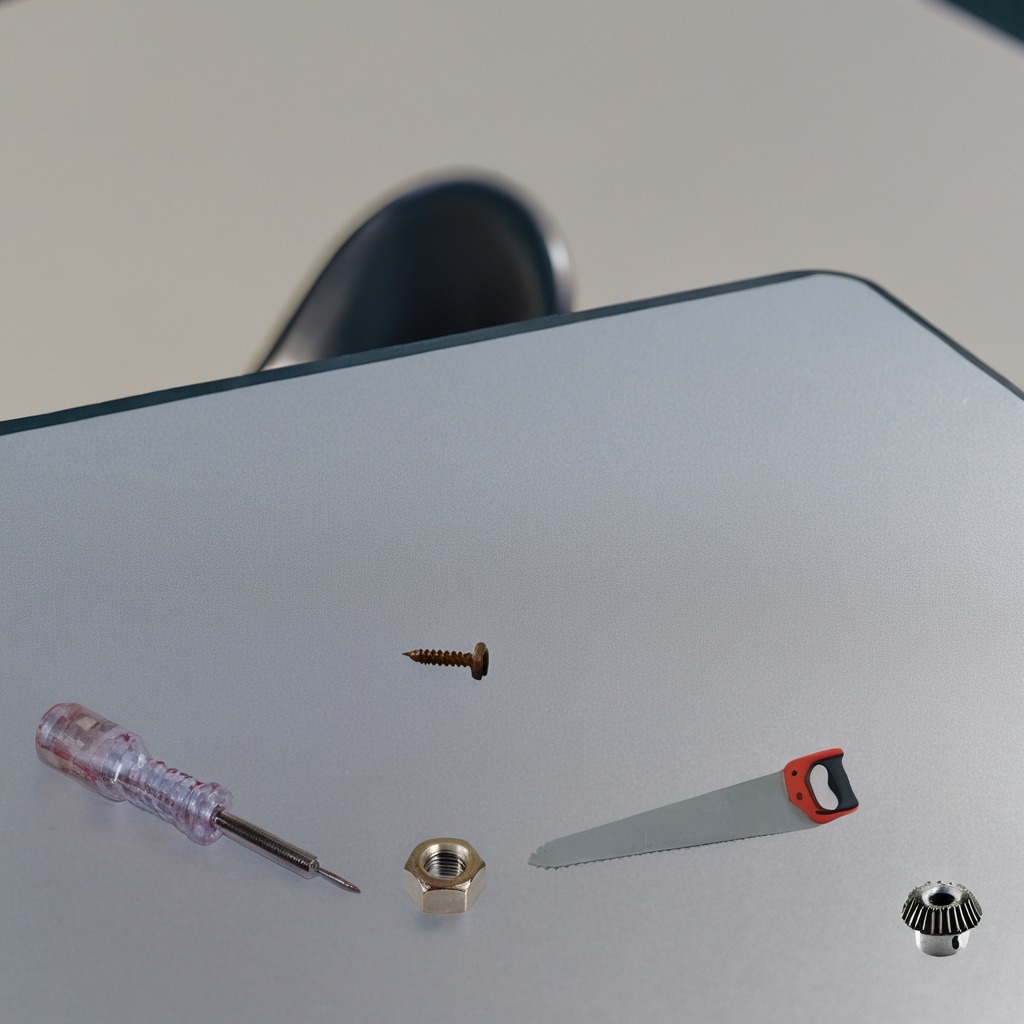
A steel gear with teeth, a metal machine screw, a handheld metal saw, a screwdriver, and a metal nut are lying on the table.